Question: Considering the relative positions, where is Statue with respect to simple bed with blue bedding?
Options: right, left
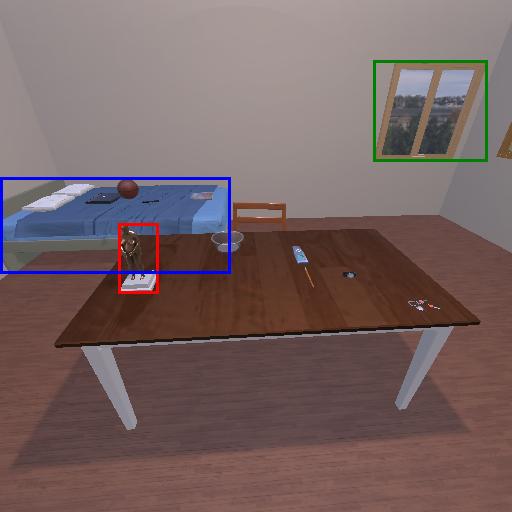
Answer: right